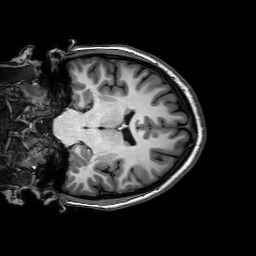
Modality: T1w
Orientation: coronal
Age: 23
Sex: female
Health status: healthy
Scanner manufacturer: philips
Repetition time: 0.00822 s
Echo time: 0.00378 s